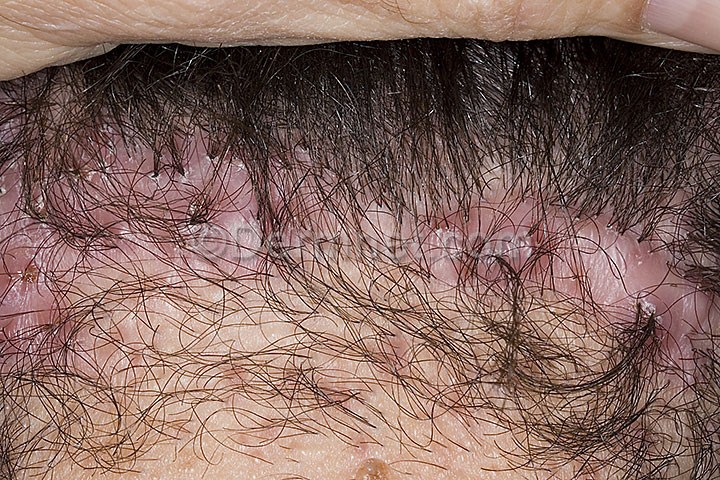
Disease: Hair Loss Photos Alopecia and other Hair Diseases